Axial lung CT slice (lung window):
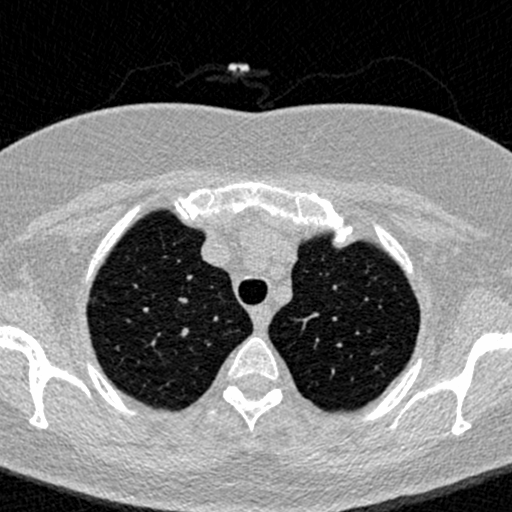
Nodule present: no